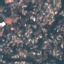
Land use / land cover class: Residential